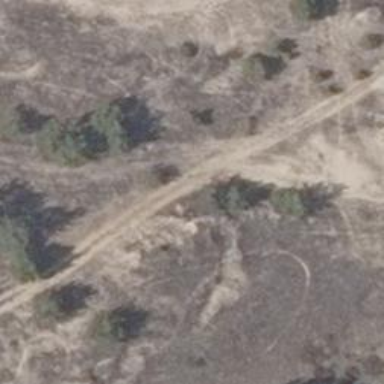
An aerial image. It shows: Sandy track road with grade 4 track type.